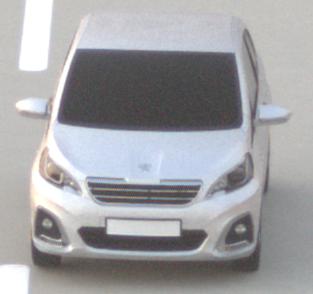
Make: Peugeot
Model: 108 1.0 VTi 68
Detailed model: 108
Model produced from: 2015/03
Model produced until: 2016/10
Doors: 3
Color: white
Road condition: dry road
Daytime: dawn
Contrast: low contrast